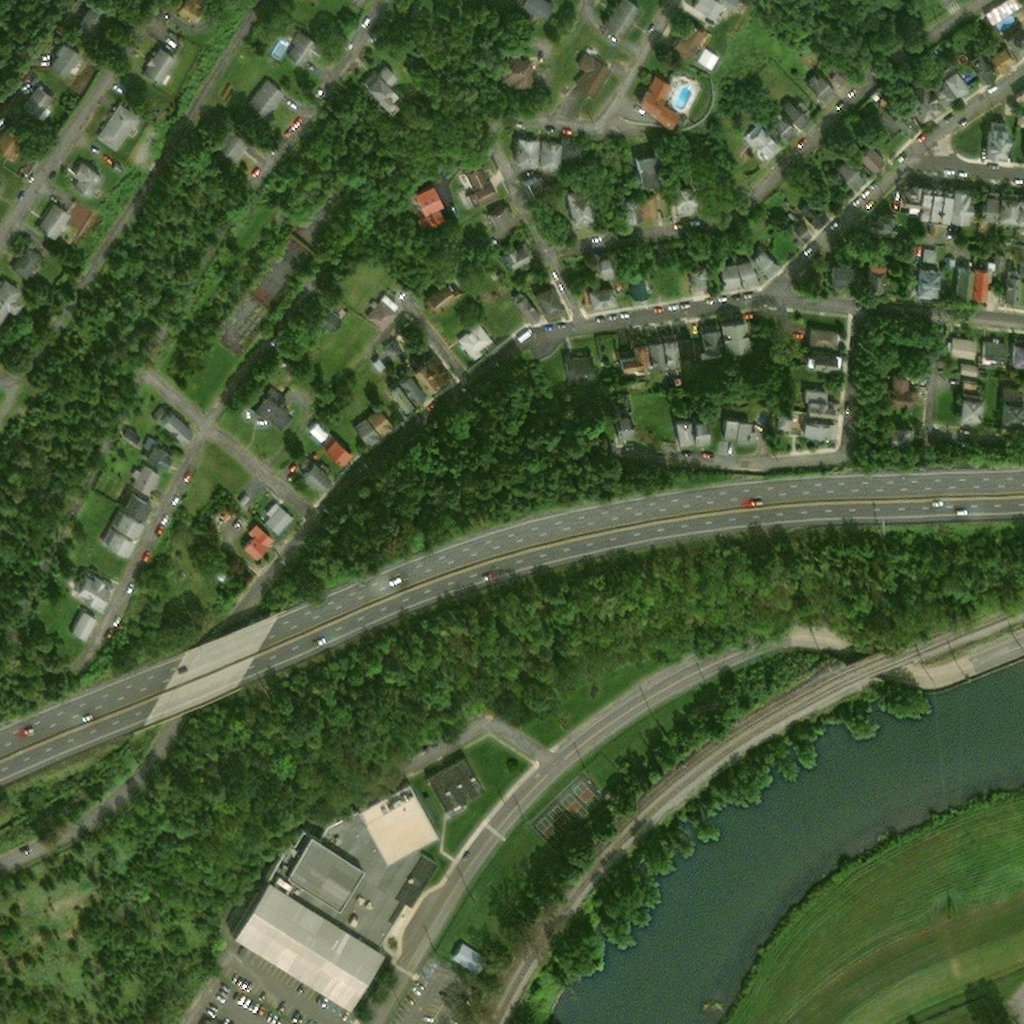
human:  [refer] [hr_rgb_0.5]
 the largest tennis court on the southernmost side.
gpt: <box>[[52, 75, 59, 83, 0]]</box>